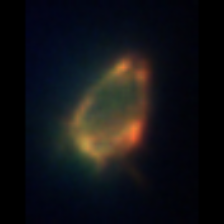
Taxon: Ciliates
Group: Other